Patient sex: M
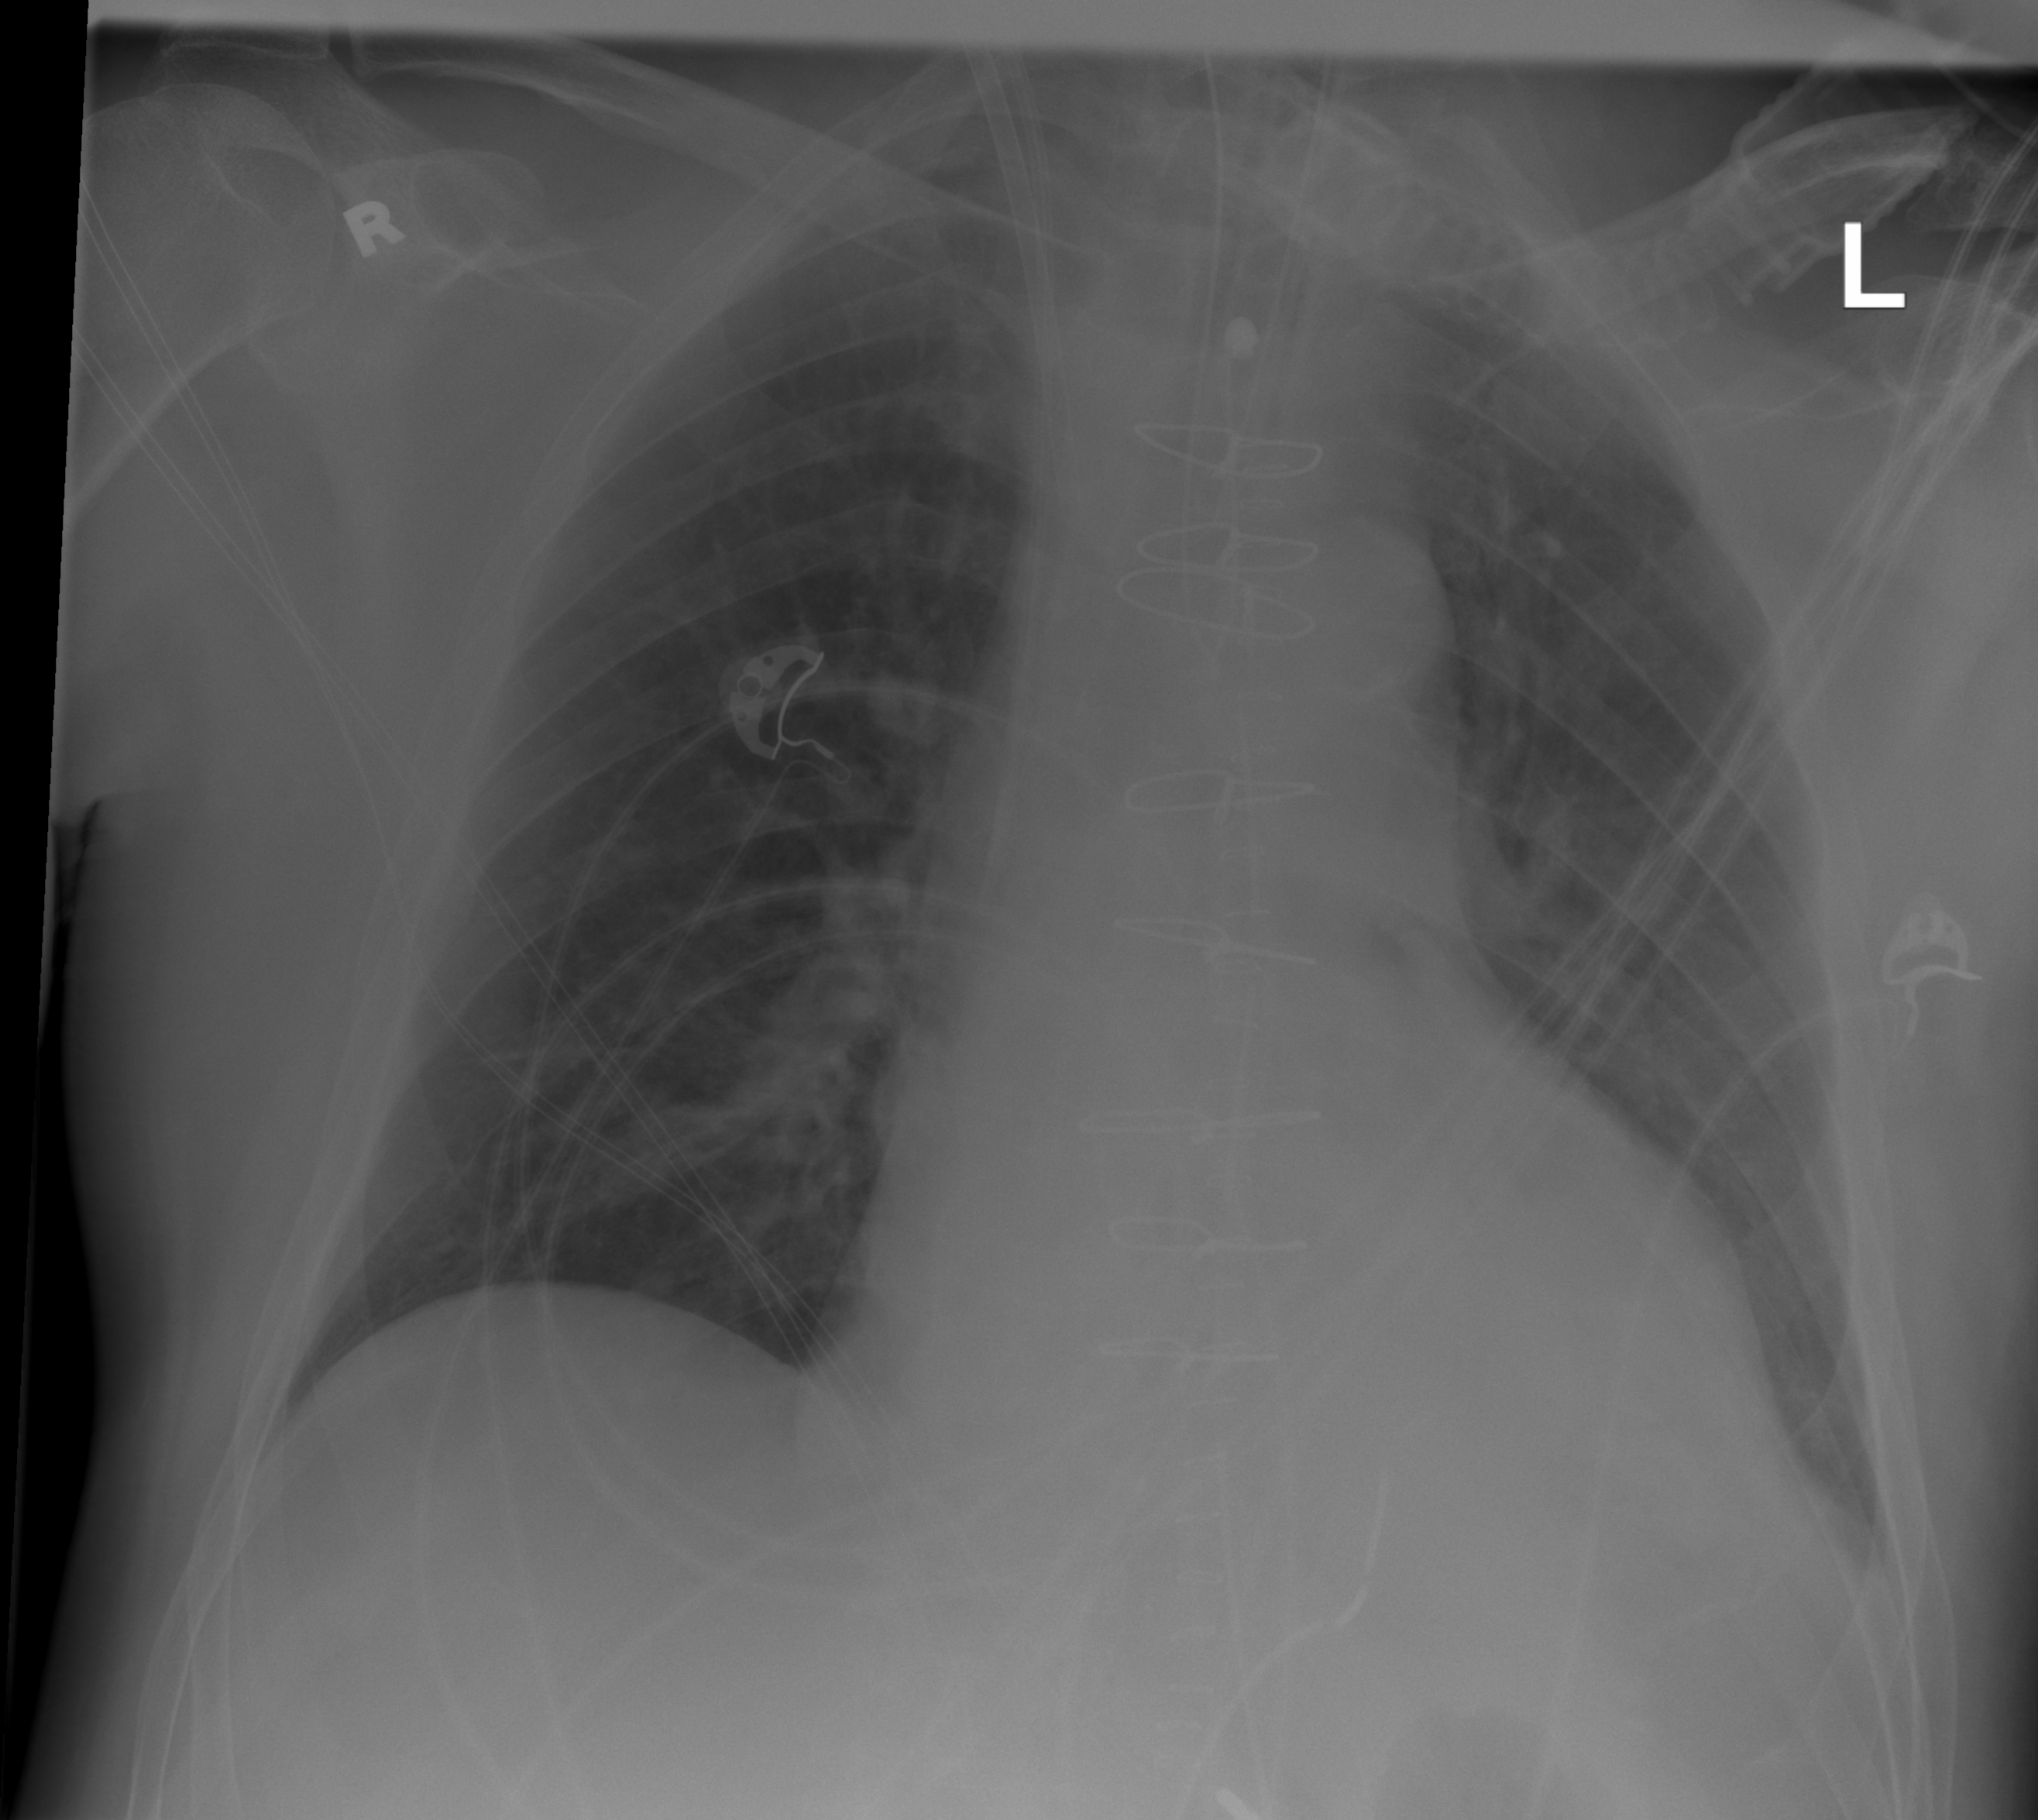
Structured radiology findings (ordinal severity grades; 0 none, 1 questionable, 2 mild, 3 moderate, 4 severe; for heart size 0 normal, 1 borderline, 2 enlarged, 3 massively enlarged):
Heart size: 2
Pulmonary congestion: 0
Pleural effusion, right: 0
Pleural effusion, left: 1
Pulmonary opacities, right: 0
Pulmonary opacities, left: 0
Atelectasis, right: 0
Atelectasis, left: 0